Field crop: maize
Growth stage: 2
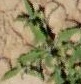
Species: atriplex